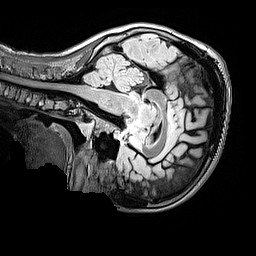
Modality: FLAIR
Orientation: sagittal
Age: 10
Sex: male
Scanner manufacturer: siemens
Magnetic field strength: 3 T
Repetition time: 5 s
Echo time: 0.388 s